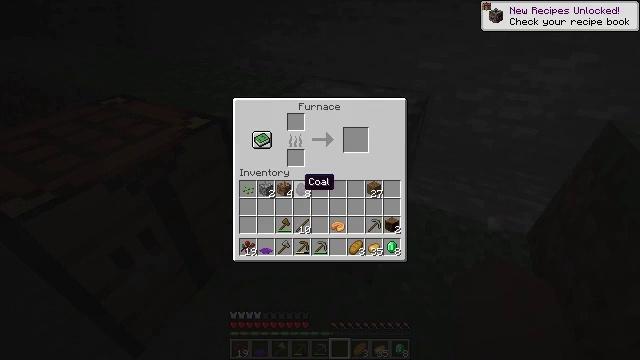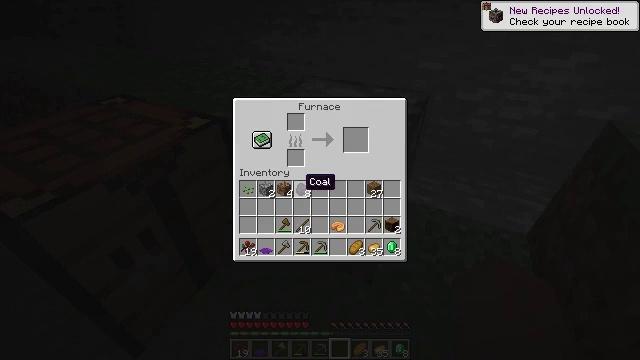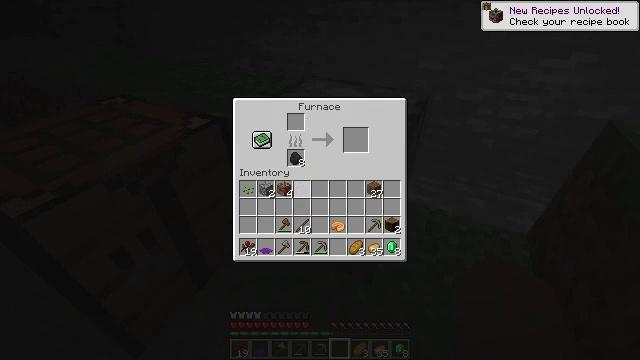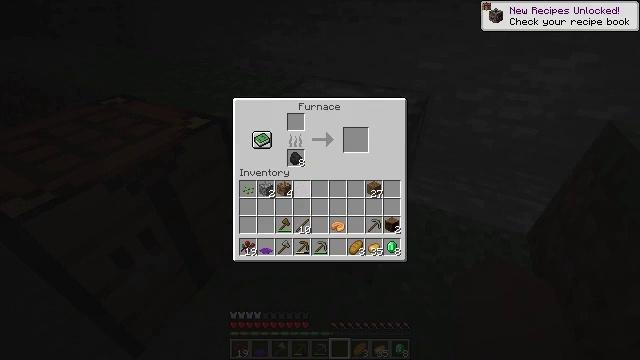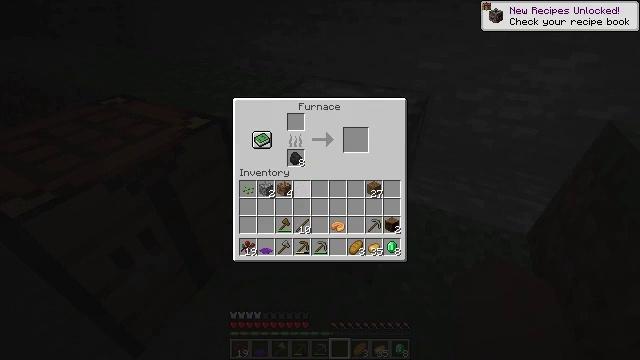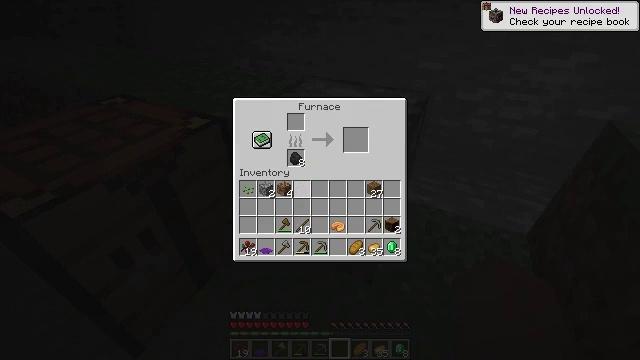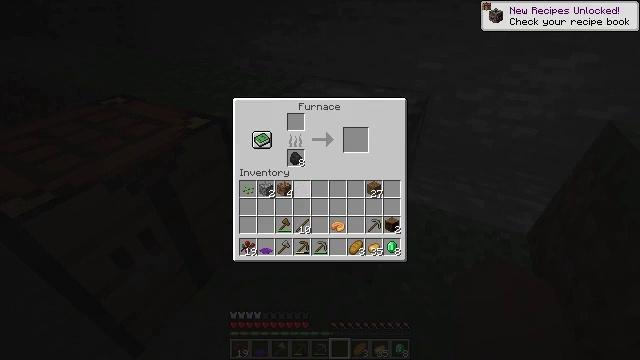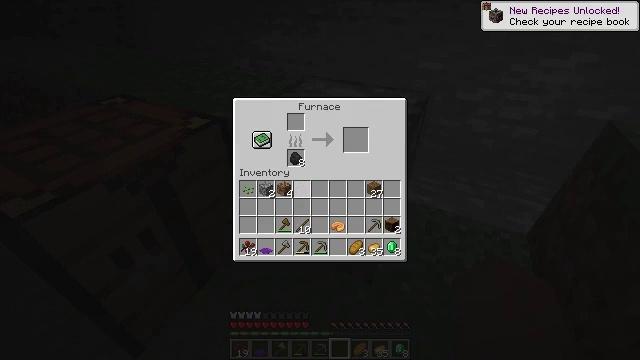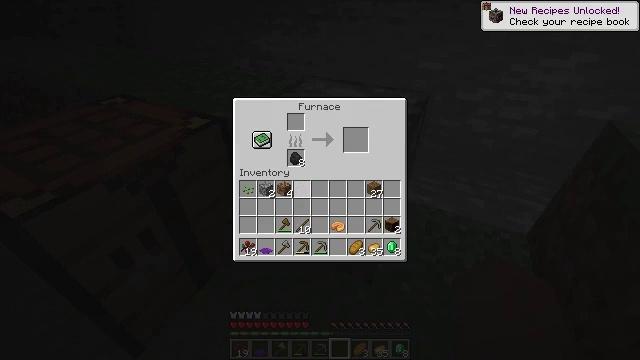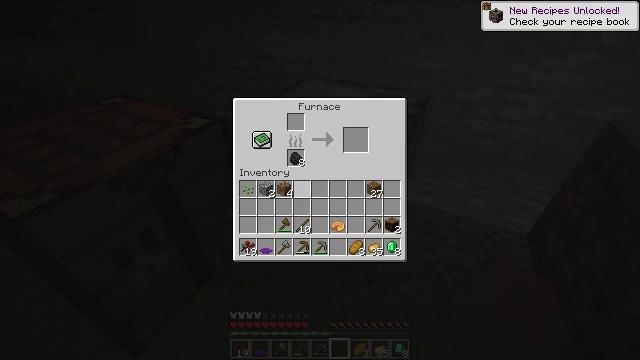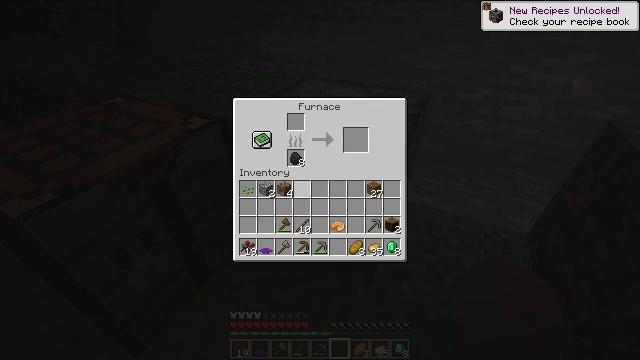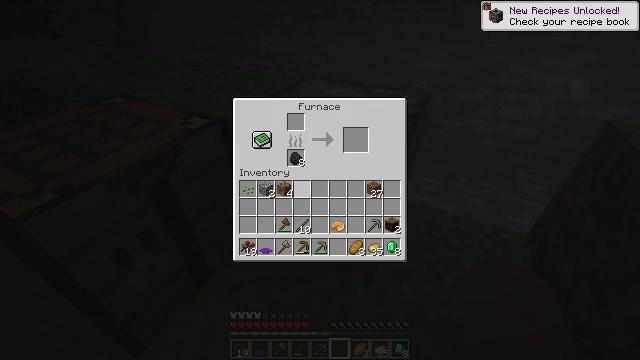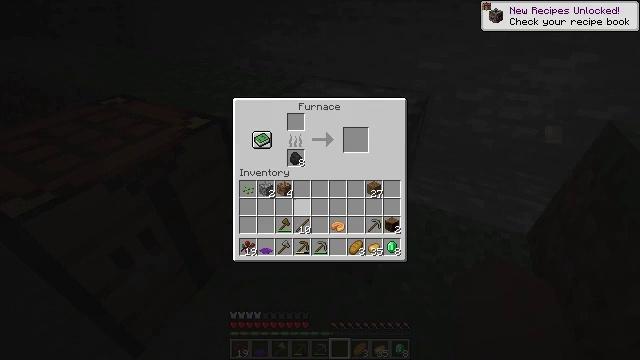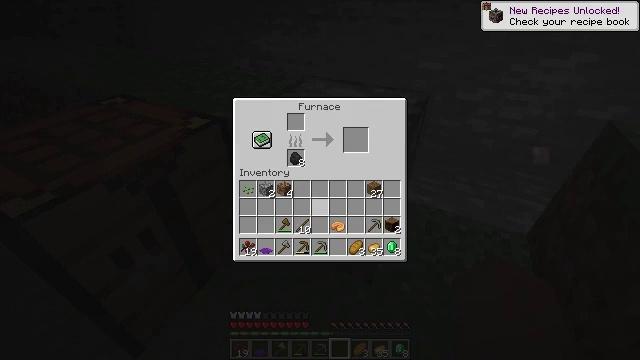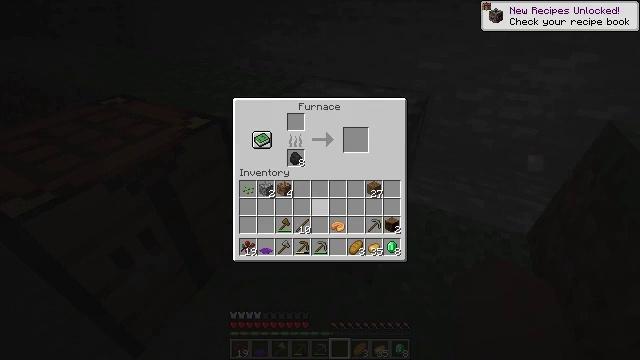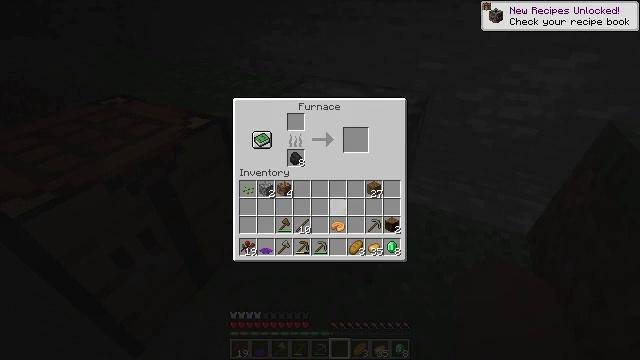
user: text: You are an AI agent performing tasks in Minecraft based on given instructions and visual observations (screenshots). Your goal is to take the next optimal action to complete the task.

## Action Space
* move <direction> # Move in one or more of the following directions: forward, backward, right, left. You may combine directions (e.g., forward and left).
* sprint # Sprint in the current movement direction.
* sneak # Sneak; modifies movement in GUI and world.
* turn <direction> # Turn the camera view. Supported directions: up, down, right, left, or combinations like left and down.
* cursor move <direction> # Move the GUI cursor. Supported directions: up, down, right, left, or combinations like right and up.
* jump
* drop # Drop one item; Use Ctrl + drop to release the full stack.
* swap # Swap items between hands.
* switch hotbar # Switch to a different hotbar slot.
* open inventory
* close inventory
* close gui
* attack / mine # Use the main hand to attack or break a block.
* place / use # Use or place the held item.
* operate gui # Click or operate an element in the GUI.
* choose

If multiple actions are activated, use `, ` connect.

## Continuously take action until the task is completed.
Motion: motion action
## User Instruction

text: Prepare bread with three pieces of wheat.
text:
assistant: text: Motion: sneak
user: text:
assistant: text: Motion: sneak, operate gui
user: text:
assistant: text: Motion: sneak, operate gui
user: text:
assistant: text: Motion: sneak
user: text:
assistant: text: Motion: sneak
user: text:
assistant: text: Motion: sneak
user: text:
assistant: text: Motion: sneak
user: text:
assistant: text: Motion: sneak
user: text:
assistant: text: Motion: sneak
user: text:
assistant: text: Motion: sneak
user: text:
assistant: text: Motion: sneak
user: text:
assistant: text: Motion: sneak, cursor move right
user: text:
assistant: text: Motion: sneak, cursor move right and down
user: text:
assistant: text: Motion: sneak
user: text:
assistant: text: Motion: sneak
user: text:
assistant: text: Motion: sneak
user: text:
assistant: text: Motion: sneak, cursor move right
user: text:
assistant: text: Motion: sneak, cursor move right and down
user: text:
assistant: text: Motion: sneak
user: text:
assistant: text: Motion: sneak
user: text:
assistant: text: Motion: sneak
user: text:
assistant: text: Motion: sneak
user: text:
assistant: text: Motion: sneak
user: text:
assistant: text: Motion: sneak
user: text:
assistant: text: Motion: sneak
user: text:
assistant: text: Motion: sneak, cursor move right
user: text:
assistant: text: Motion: sneak, cursor move right
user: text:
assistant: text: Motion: sneak
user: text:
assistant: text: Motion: sneak
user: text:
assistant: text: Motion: sneak, operate gui